Interaction volume radius: 10 \u00c5
Interaction volume height: 40 \u00c5
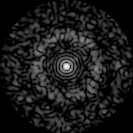
Disorder parameter: 0.8168